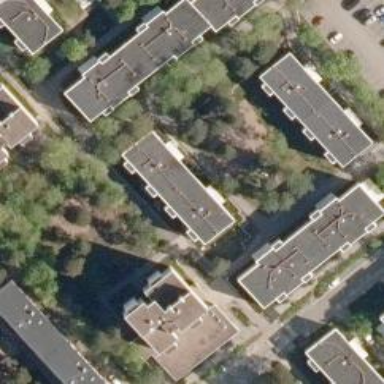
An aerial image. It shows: White apartment building with flat tar paper roof.